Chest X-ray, PA view. Patient: 18 years old, sex F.
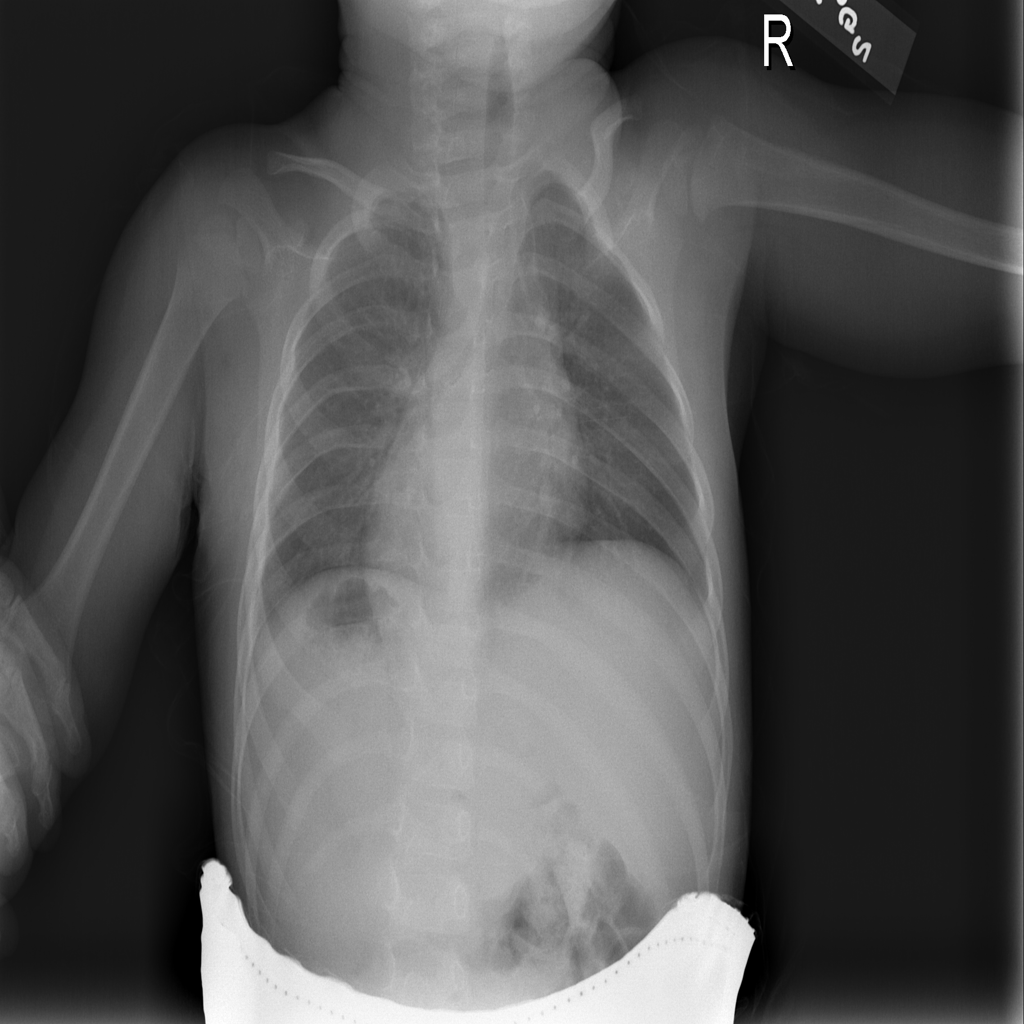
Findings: No Finding